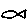
Label: fish